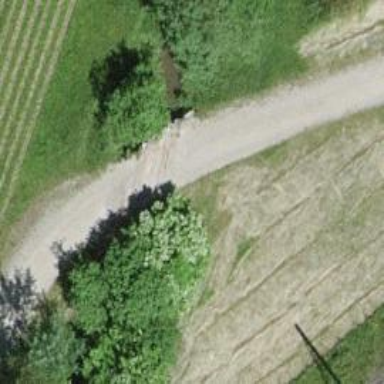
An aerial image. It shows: Asphalt track road with bridge. The track type is grade1.